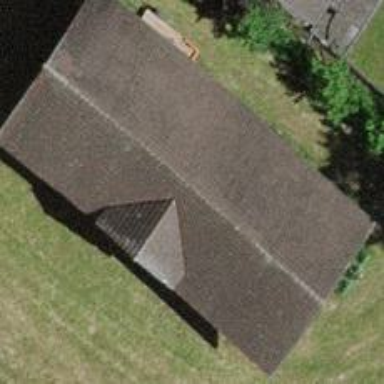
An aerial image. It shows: Barn.